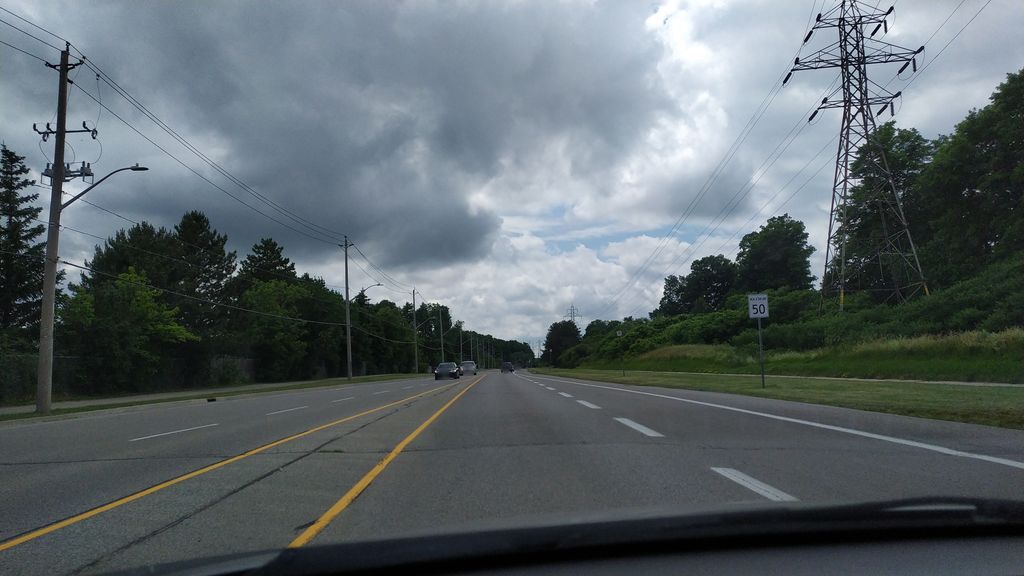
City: kitchener-waterloo